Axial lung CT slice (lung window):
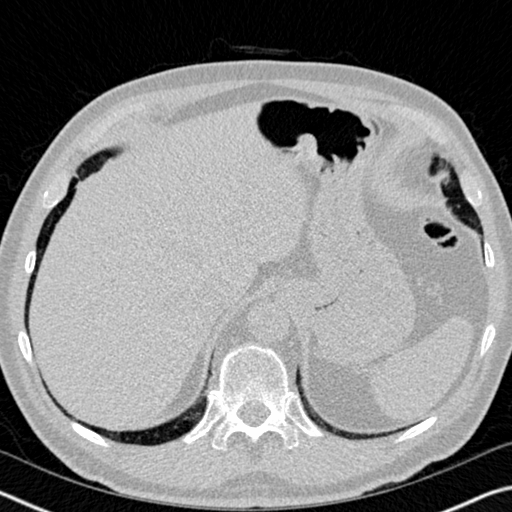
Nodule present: no